Question:
I am trying to find a way to Scale (either font or scaleX&Y) a DataGrid (with requestedMinRowCount = requestedMaxRowCount = requestedRowCount = dataProviderLength), so that it would Always show all the Rows (so no scrollers).
A Solution I came up with for Scaling is:
'''
protected function thisDatagrid_resizeHandler(event:ResizeEvent):void
{
if (event.oldWidth < this.width) {
this.setStyle('fontSize', this.getStyle('fontSize') + 0.5);
} else if (event.oldWidth > this.width) {
this.setStyle('fontSize', this.getStyle('fontSize') - 0.5);
}
this.minWidth = this.measuredMinWidth;
}
'''
While the code above actually does resize the text (hence the cell, column and grid) on Resize, the problem I am getting is when the rescale happens vertically.
For the requestedRowCount to work, there should be a fixed height set on the Datagrid.
So I am wondering what is the way to get the grid to constantly show all it's rows & columns as it scales (even if resized vertically)?
Another Option would be overriding updateDisplayList, though not straight forward for resizing.
'''
override protected function updateDisplayList(unscaledWidth:Number, unscaledHeight:Number):void {
//super.updateDisplayList(unscaledWidth, unscaledHeight);
trace('oldWidth: ' + oldWidth + ' | unscaledWidth: ' + unscaledWidth + ' | parentWidth: ' + this.parent.width);
trace('oldHeight: ' + oldHeight + ' | unscaledHeight: ' + unscaledHeight + ' | parentHeight: ' + this.parent.height);
trace('Potential ScaleX: ' + (unscaledWidth - oldWidth)/unscaledWidth);
trace('Potential ScaleY: ' + (unscaledHeight - oldHeight)/unscaledHeight);
trace('----------------------------------------------------');
/* scaleX = (unscaledWidth - oldWidth)/unscaledWidth;
scaleY = (unscaledHeight - oldHeight)/unscaledHeight; */
//super.updateDisplayList(unscaledWidth, unscaledHeight);
}
'''
The problem with this if I uncomment scaleX & scaleY, it'll loop forever...
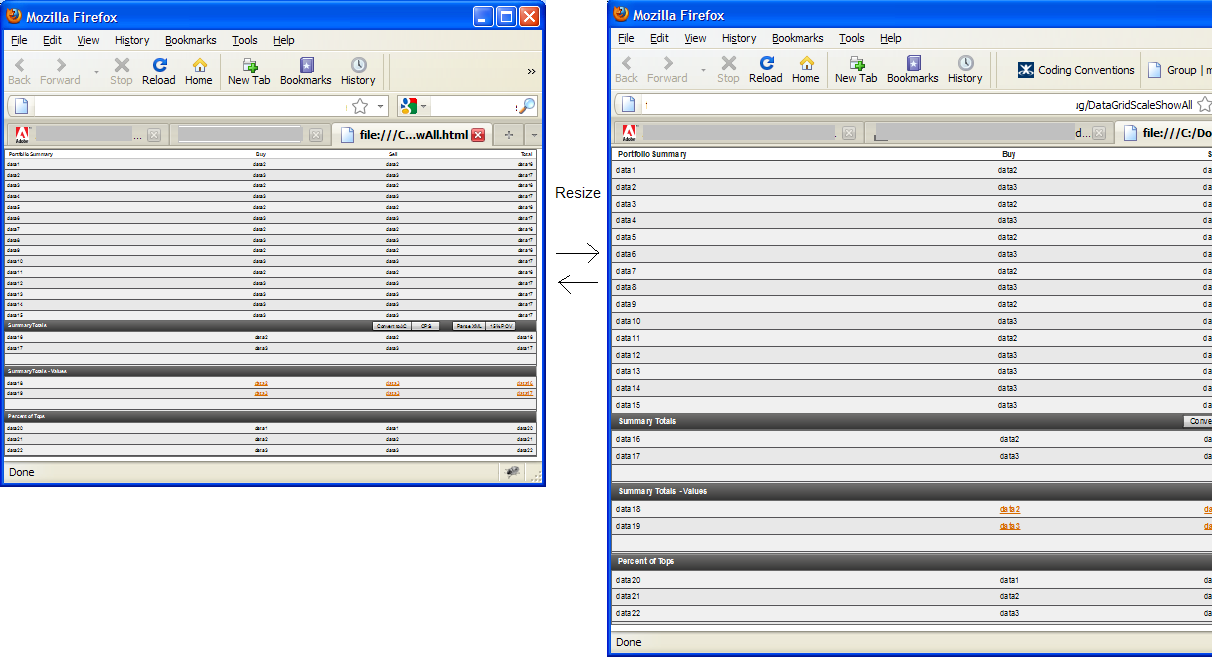
Answer: The best (and most performant way is to use the layout of a group where the Datagrids would be located, and apply a layout like the one below:
ex: ScaleOneLayout.as
'import mx.core.UIComponent;'
'''
import spark.layouts.BasicLayout;
public class ScaleOneLayout extends BasicLayout
{
public function ScaleOneLayout()
{
super();
}
override public function updateDisplayList(unscaledWidth:Number, unscaledHeight:Number):void
{
var child:UIComponent;
child = target.getElementAt(0) as UIComponent;
child.setLayoutBoundsSize(child.getPreferredBoundsWidth(), child.getPreferredBoundsHeight());
child.scaleX = unscaledWidth / child.width;
child.scaleY = unscaledHeight / child.height;
}
}
'''